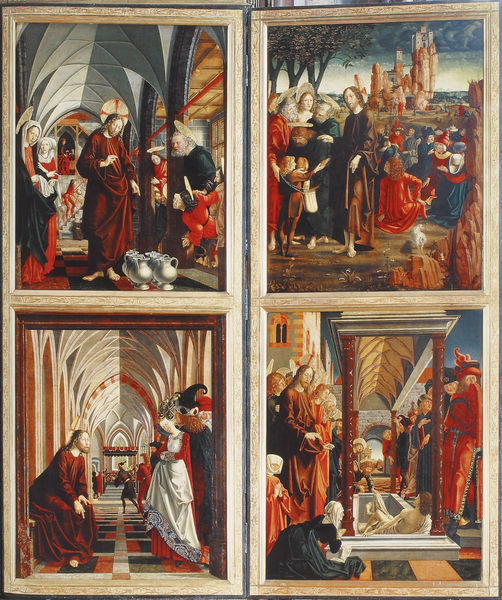
Titel: Hochaltar in der Wallfahrts- und Pfarrkirche St. Wolfgang
Künstler: Michael Pacher
Standort: Sankt Wolfgang am Abersee, Pfarrkirche St. Wolfgang (EU - AUT - Salzkammergut)
Schlagwörter: felsen, flügel, gemälde, gelb, stadt, bunt, fenster, schwarz, säulen, rot, geschichte, goldrahmen, kirche, gold, händler, krug, farbig, bilder, bogen, wein, vier, gewölbe, religion, dom, geld, fliesen, altar, kreuzrippengewölbe, heiligenschein, sarg, krüge, christus, grab, jesus, jesus christus, scharnier, hochzeit, tempel, fensterflügel, jünger, maria, heilung, christen, biblisch, szenen, christentum, grablegung, auferstehung, tafelbild, grabmal, speisung, sarkophag, kirchenfenster, retabel, tafeln, kreuznimbus, schächer, wunder, altarbilder, kanaan, altarflügel, erweckung, wirken, klappbild, vermehrung, gewölb, tetrachon